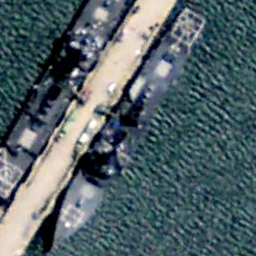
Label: destroyer